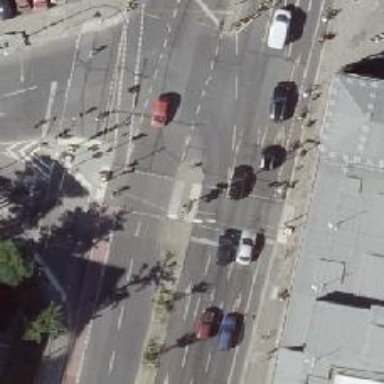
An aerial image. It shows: Crossing with traffic signals.